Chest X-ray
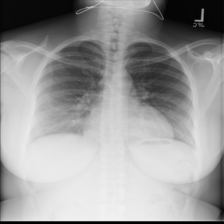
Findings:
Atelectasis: negative
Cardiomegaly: negative
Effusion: negative
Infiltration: negative
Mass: negative
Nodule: negative
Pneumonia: negative
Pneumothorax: negative
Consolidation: negative
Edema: negative
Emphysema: negative
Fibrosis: negative
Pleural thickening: negative
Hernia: negative